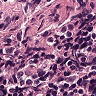
Metastatic tissue present: no